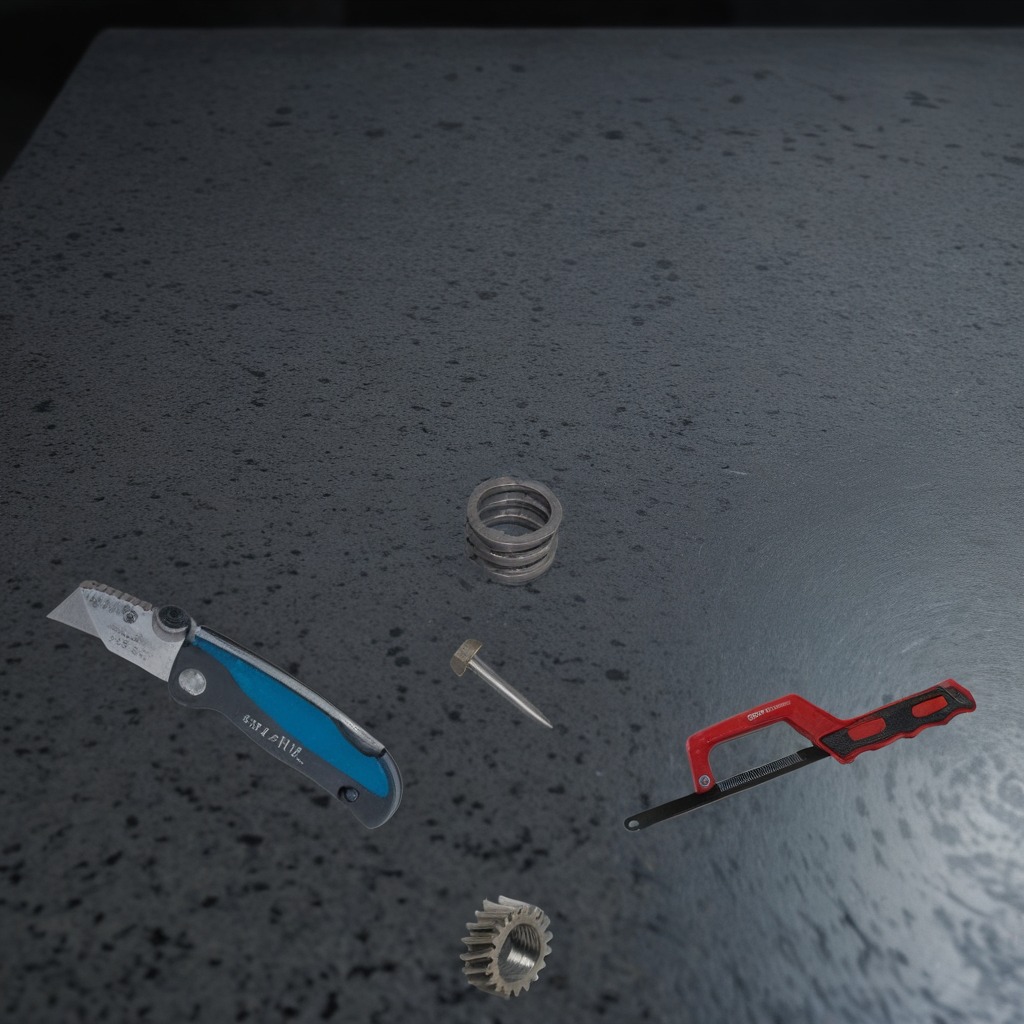
A steel gear with teeth, a utility knife, an iron nail, a coiled metal spring, and a handheld metal saw are lying on a clean granite table inside a workshop at night.